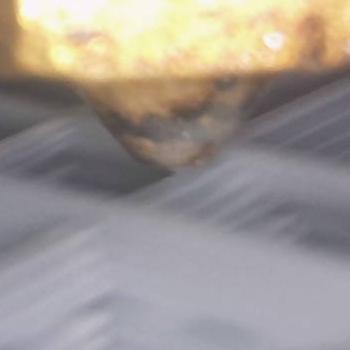
Flow rate: 59%